Question:
I do understand Input until step 4 (If my understanding is correct) but step 5 is a bit confusing because I don't know what should I put in |S| + |S| >= k -- I'm not even sure if it's an absolute value or what. I don't get the iterations too. Uhmm
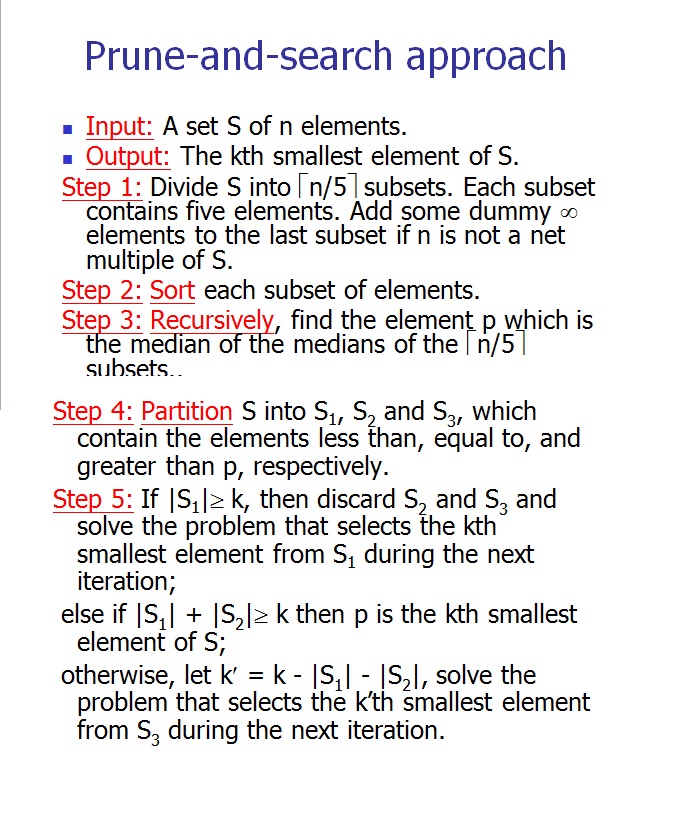
Answer: So after step 4:
- - -
Therefore
- '|S1| > k'- '|S1| + |S2| > k'- '(k-|S1|-|S2|)''S = S3''k=k-|S1|-|S2|'
Hope this help.